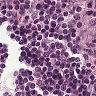
Metastatic tissue present: no